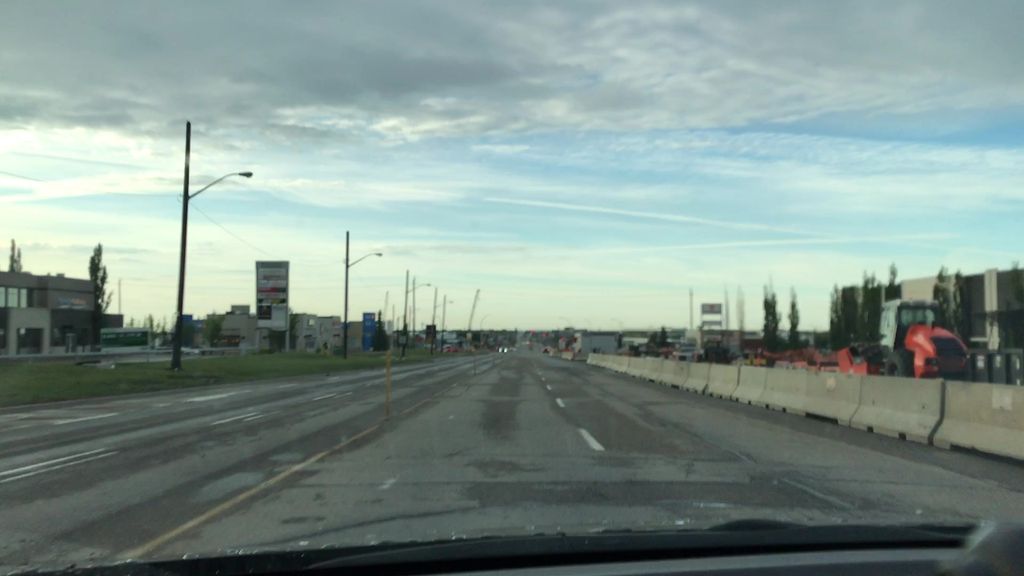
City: edmonton